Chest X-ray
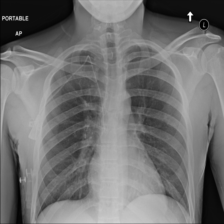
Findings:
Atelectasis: negative
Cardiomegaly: negative
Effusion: negative
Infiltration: negative
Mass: negative
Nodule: negative
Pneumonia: negative
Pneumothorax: negative
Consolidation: negative
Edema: negative
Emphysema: negative
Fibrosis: negative
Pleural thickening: negative
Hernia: negative